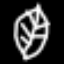
Label: leaf